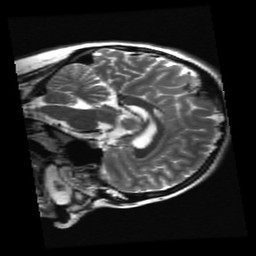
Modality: T2w
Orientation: sagittal
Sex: female
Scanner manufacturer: ge
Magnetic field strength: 3 T
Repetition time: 5 s
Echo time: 0.101 s